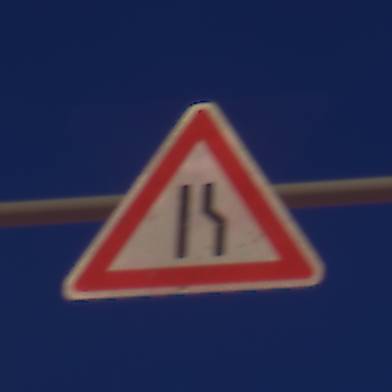
Verkehrszeichen: EinseitigVerengteFahrbahnRechts
Umgebung: Outdoor, Urban
Tageszeit: Night
Wetter: PartlyCloudy
Licht: Artificial
Jahreszeit: NotSpecified
Kontrast: HighContrast